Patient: sex M, age 57
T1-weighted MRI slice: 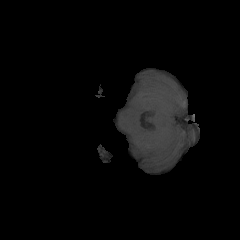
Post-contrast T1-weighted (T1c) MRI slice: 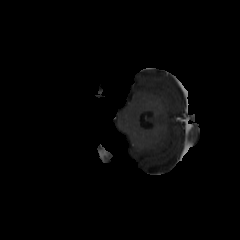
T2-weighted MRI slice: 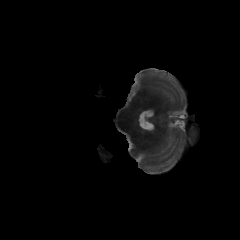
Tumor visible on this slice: no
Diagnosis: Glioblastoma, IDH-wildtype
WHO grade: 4